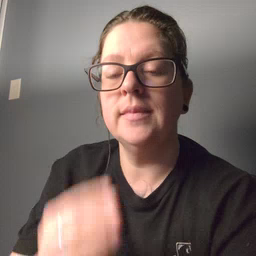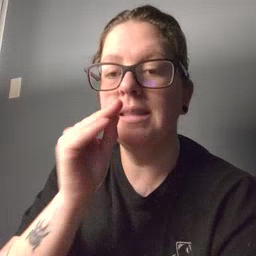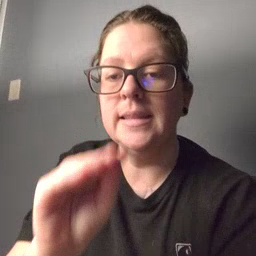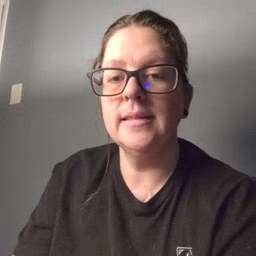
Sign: kiss